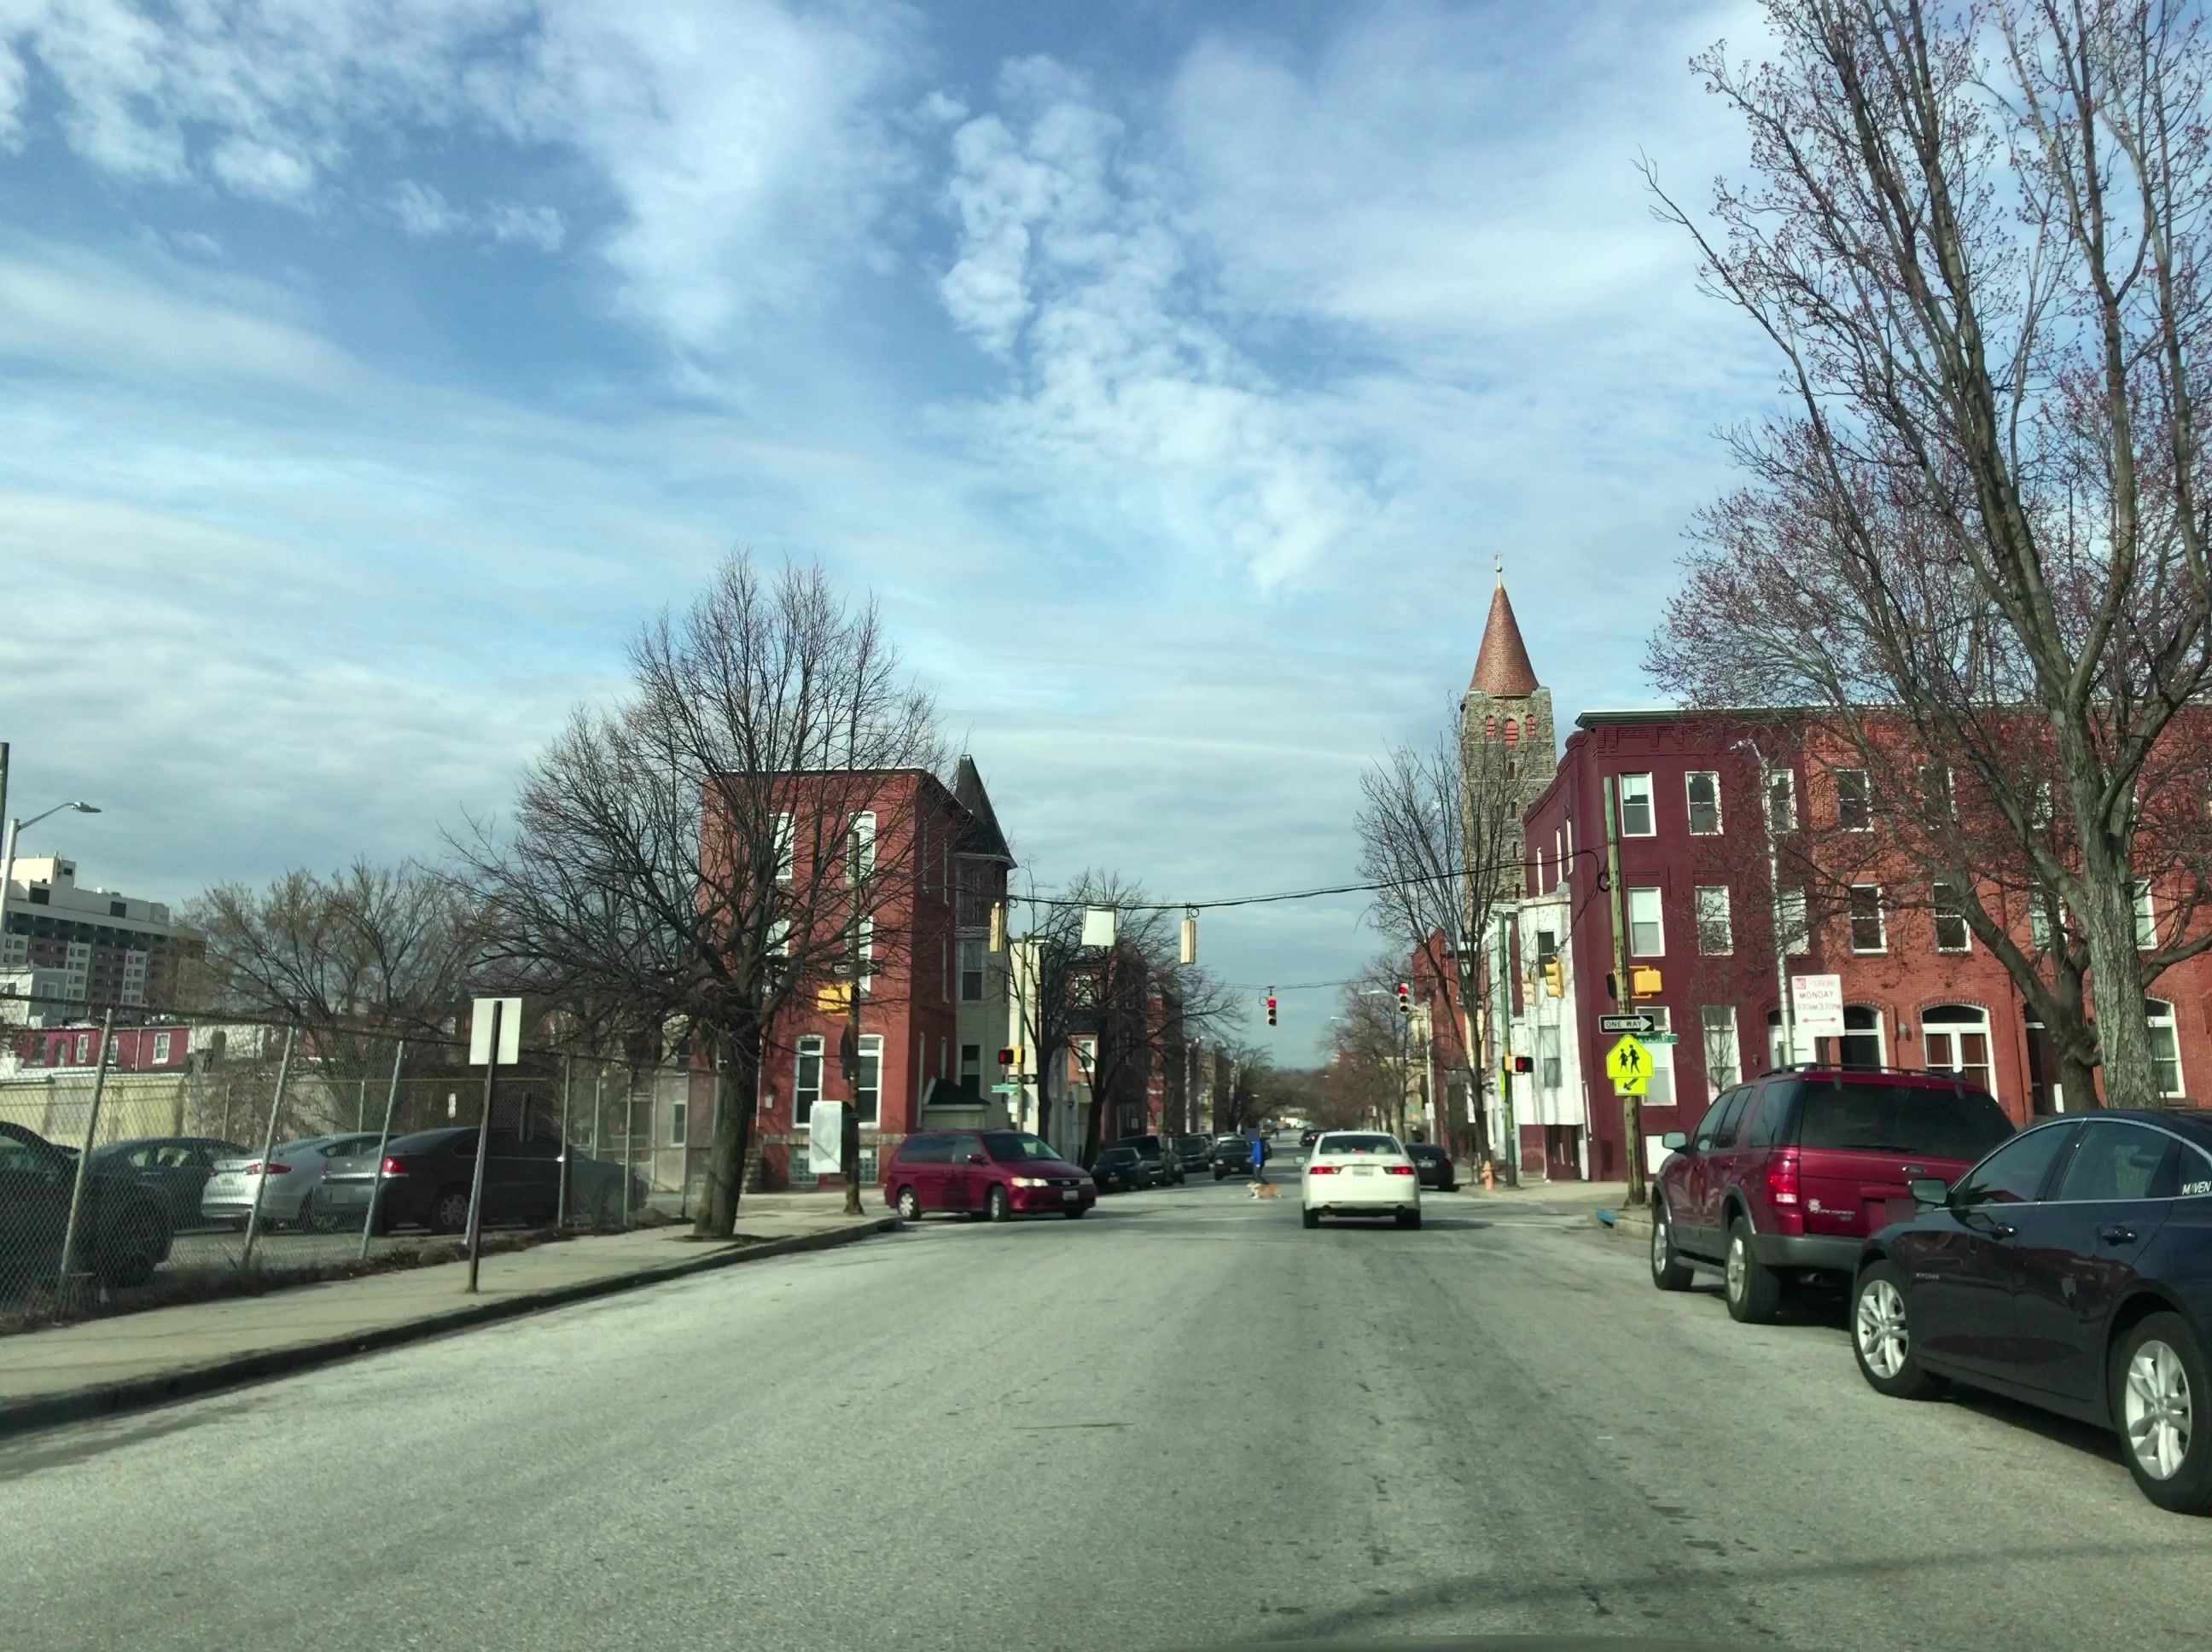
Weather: snowy
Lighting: day
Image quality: good
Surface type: driving surface
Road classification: residential
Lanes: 1
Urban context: urban centre
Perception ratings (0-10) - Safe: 8.26, Lively: 5.23, Beautiful: 8.08, Boring: 4.18, Depressing: 2.64, Wealthy: 5.81